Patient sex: F
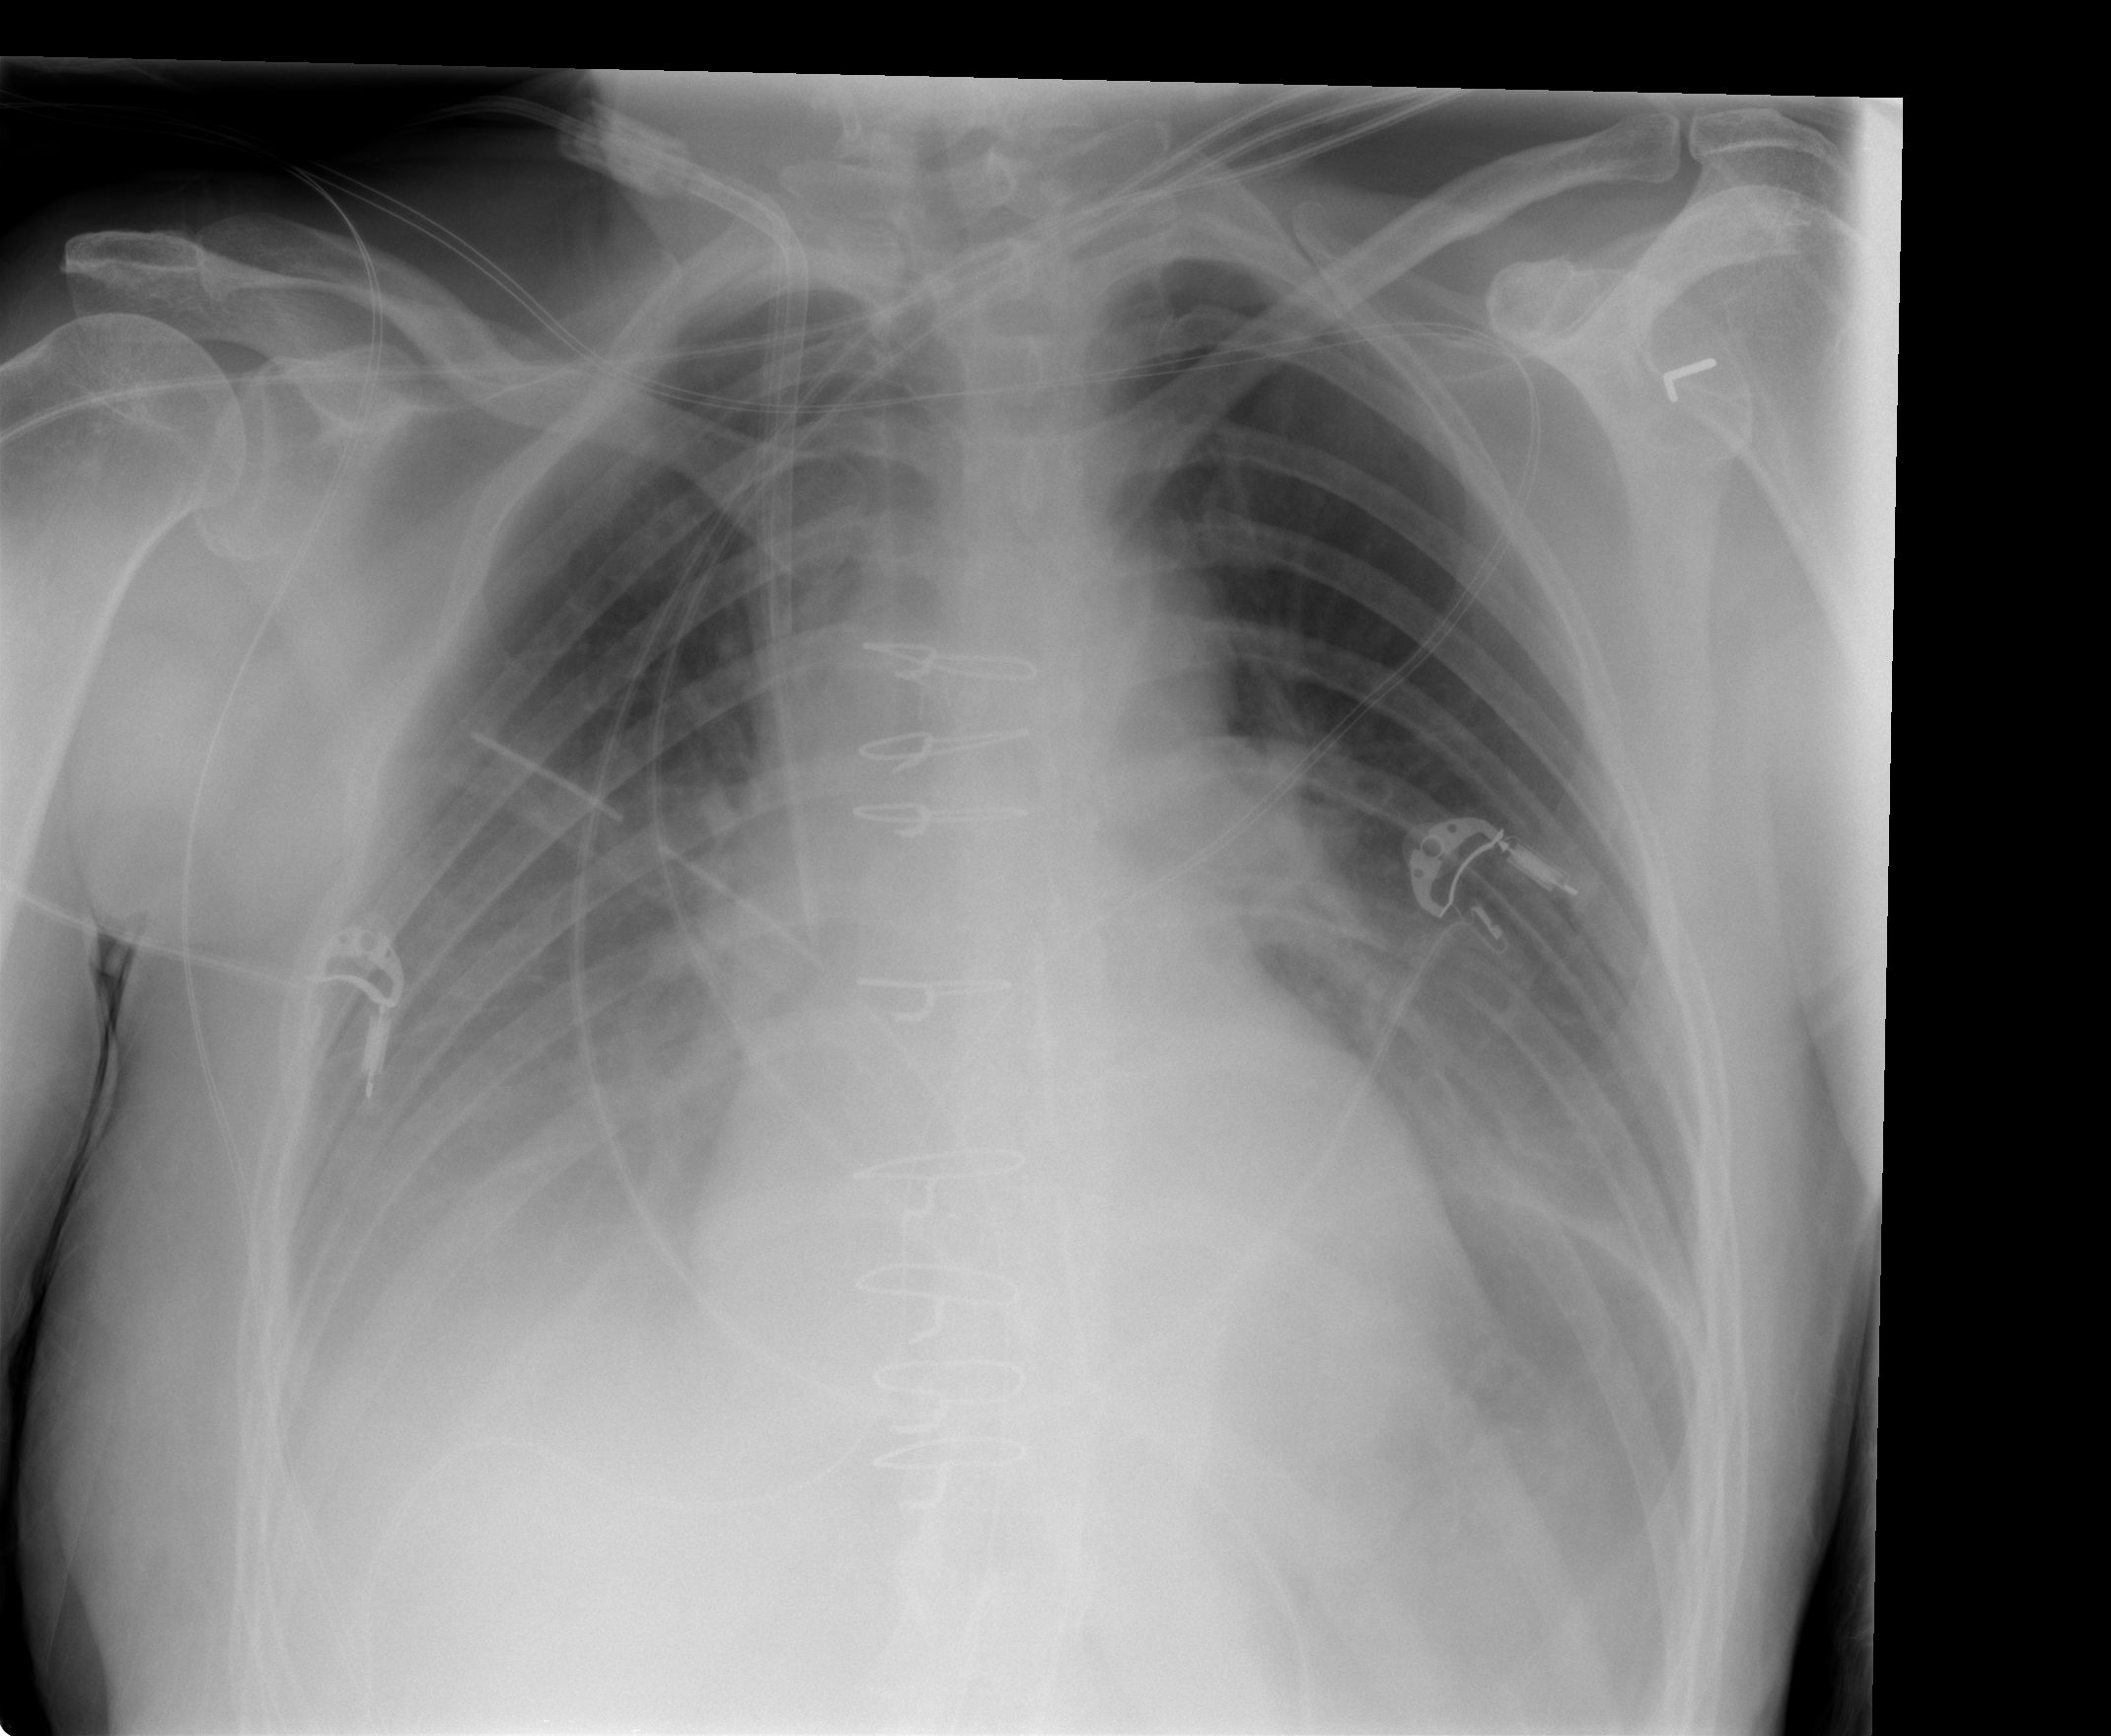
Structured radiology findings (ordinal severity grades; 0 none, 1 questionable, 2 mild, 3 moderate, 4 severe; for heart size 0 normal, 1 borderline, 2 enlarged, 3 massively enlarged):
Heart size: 0
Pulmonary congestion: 0
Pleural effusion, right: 2
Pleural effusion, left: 2
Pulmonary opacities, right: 0
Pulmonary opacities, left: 0
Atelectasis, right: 2
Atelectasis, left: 2